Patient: sex M, age 60
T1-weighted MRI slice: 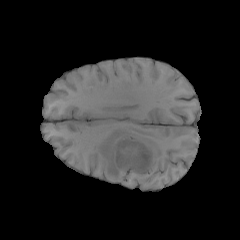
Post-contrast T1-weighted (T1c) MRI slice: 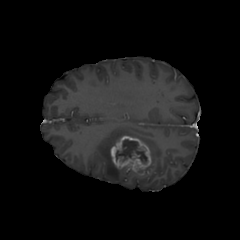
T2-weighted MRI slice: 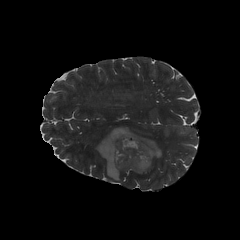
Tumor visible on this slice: yes
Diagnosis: Glioblastoma, IDH-wildtype
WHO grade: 4